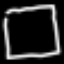
Label: square